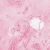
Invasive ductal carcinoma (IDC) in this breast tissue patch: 0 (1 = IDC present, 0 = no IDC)